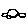
Label: car